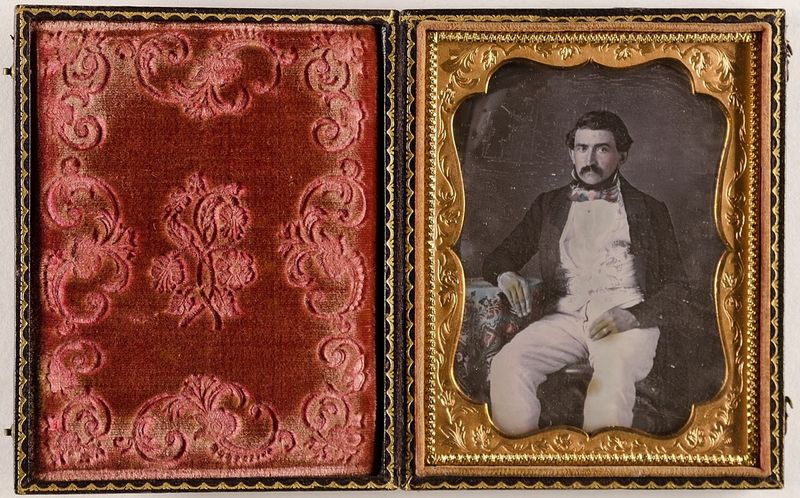
Titel: Unbekannter junger Mann
Standort: Hamburg
Institution: Museum für Kunst und Gewerbe Hamburg
Schlagwörter: mann, portrait, figur, foto, fotografie, photographie, photo, etui, lichtbild, handkoloriert, daguerreotypie, bildwerke, angewandte und bildende kunst, hessische systematik, porträt, porträtfotografie, porträtphotographie, hüftbild, handkolorierung